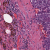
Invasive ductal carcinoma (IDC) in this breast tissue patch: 0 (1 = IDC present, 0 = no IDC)